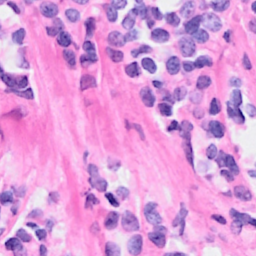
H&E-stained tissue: Breast